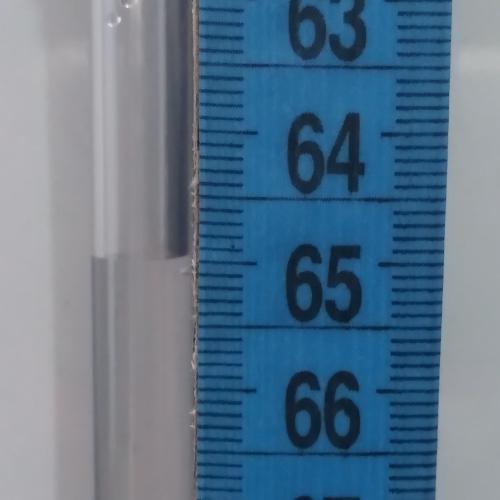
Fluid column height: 65.0 cm